Aerial crown-view tile of a tropical tree (Barro Colorado Island, Panama), acquired 20250124:
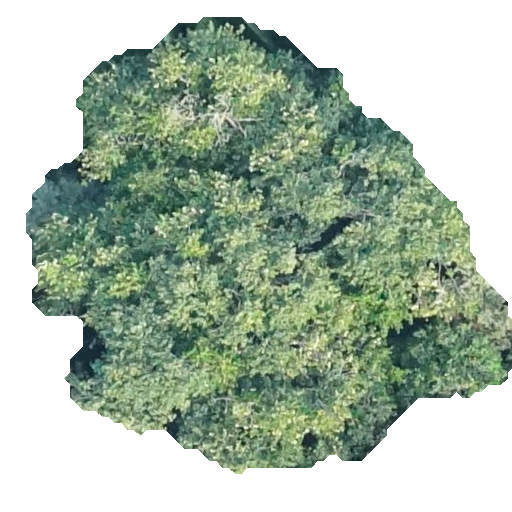
Species: Quararibea asterolepis
GBIF accepted scientific name: Quararibea asterolepis
Crown area: 223.909 m²